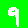
Digit: 9